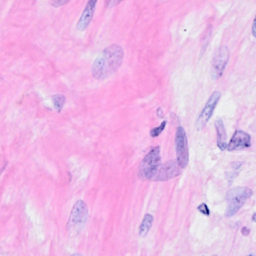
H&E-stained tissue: Breast